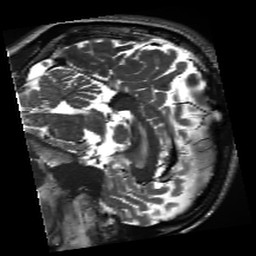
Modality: inplaneT2
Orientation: sagittal
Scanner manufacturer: siemens
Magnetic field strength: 3 T
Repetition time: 11 s
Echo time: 0.059 s